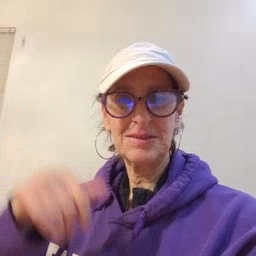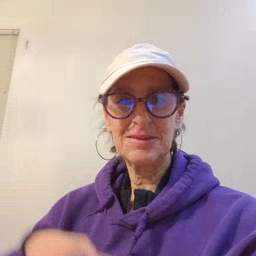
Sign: donkey